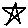
Label: star